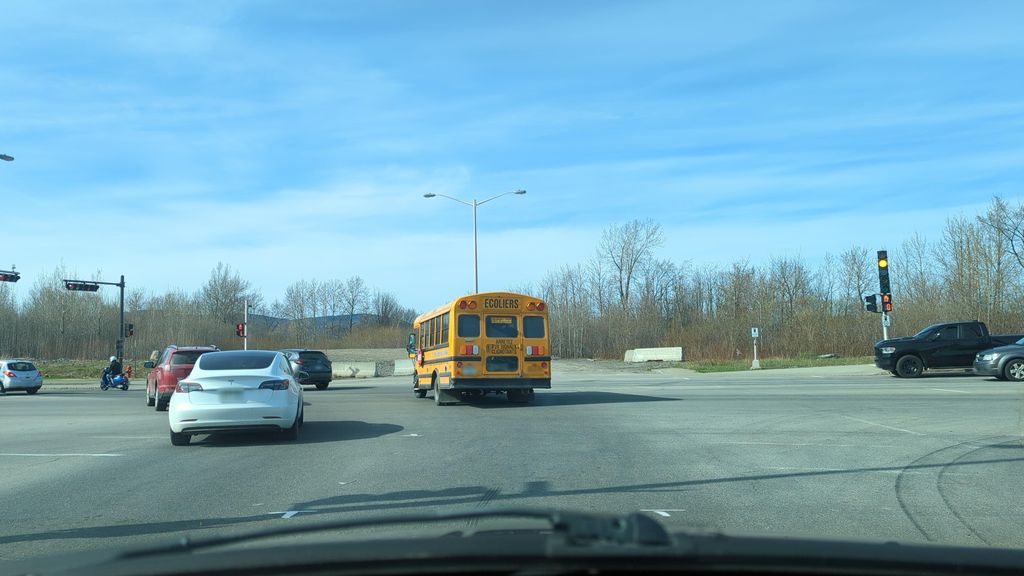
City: quebec_city